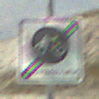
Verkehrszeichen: EndeFahrradstrasse
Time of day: MorningAfternoon
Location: Outdoor (Beach)
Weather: PartlyCloudy
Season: NotSpecified
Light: Natural